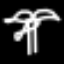
Label: palm tree